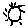
Label: sun